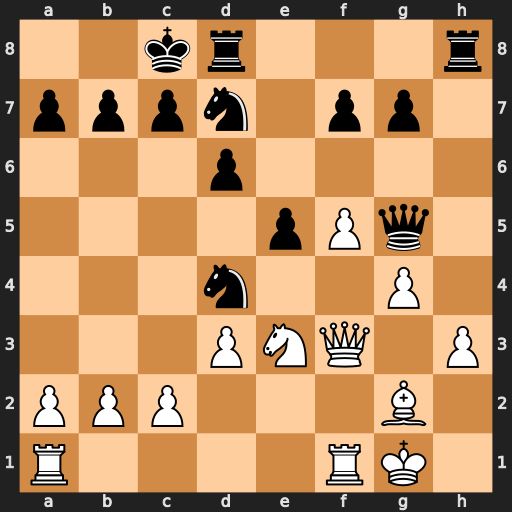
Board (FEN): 2kr3r/pppn1pp1/3p4/4pPq1/3n2P1/3PNQ1P/PPP3B1/R4RK1
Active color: w
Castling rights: -
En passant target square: -
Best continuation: Qxb7#